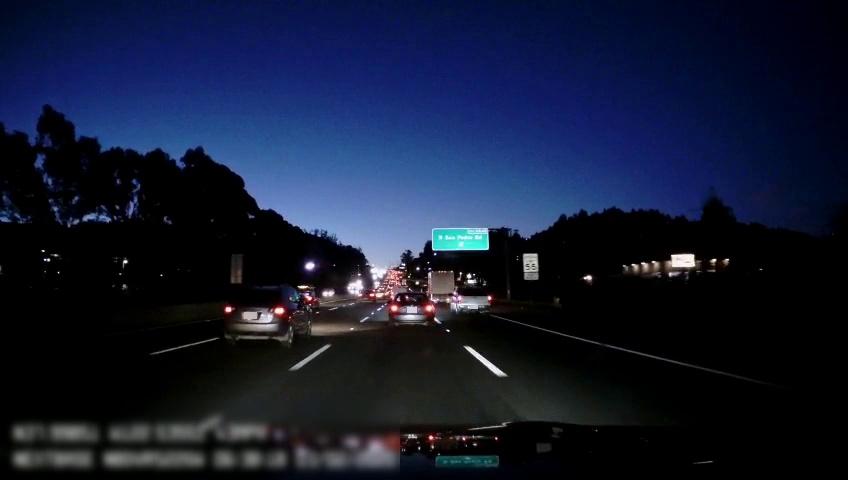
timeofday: Night
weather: Other
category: Drivable Space
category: Vehicles | Truck
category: Vehicles | Truck
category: Vehicles | SUV
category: Vehicles | SUV
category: Vehicles | Car
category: Vehicles | Car
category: Vehicles | Car
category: Vehicles | Car
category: Vehicles | Bus
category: Vehicles | SUV
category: Lanes | Alternate Lane
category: Lanes | Alternate Lane
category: Lanes | Current Lane
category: Lanes | Current Lane
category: Lanes | Alternate Lane
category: Traffic | Signs
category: Traffic | Signs